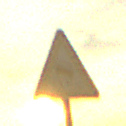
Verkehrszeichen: SchleuderOderRutschgefahr
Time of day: SunriseSunset
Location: Outdoor (Nature)
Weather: PartlyCloudy
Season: NotSpecified
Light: Natural